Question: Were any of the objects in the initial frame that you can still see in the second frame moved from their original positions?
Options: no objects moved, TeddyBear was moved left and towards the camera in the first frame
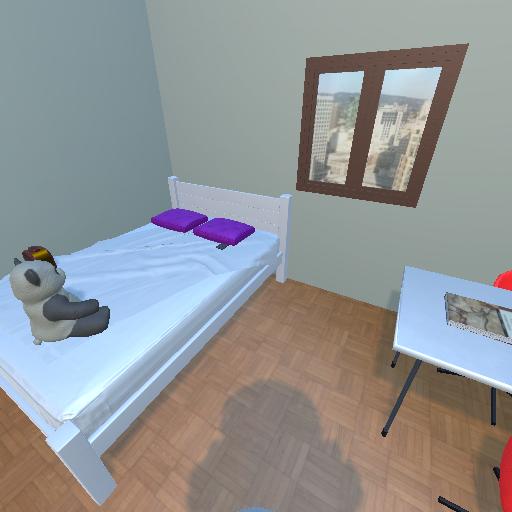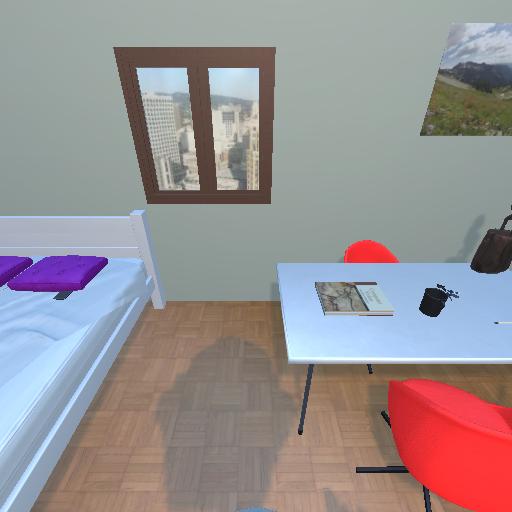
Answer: no objects moved